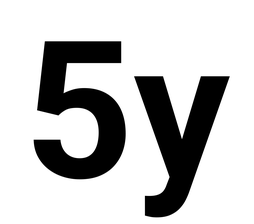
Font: Roboto_Bold